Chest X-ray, PA view. Patient: 19 years old, sex M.
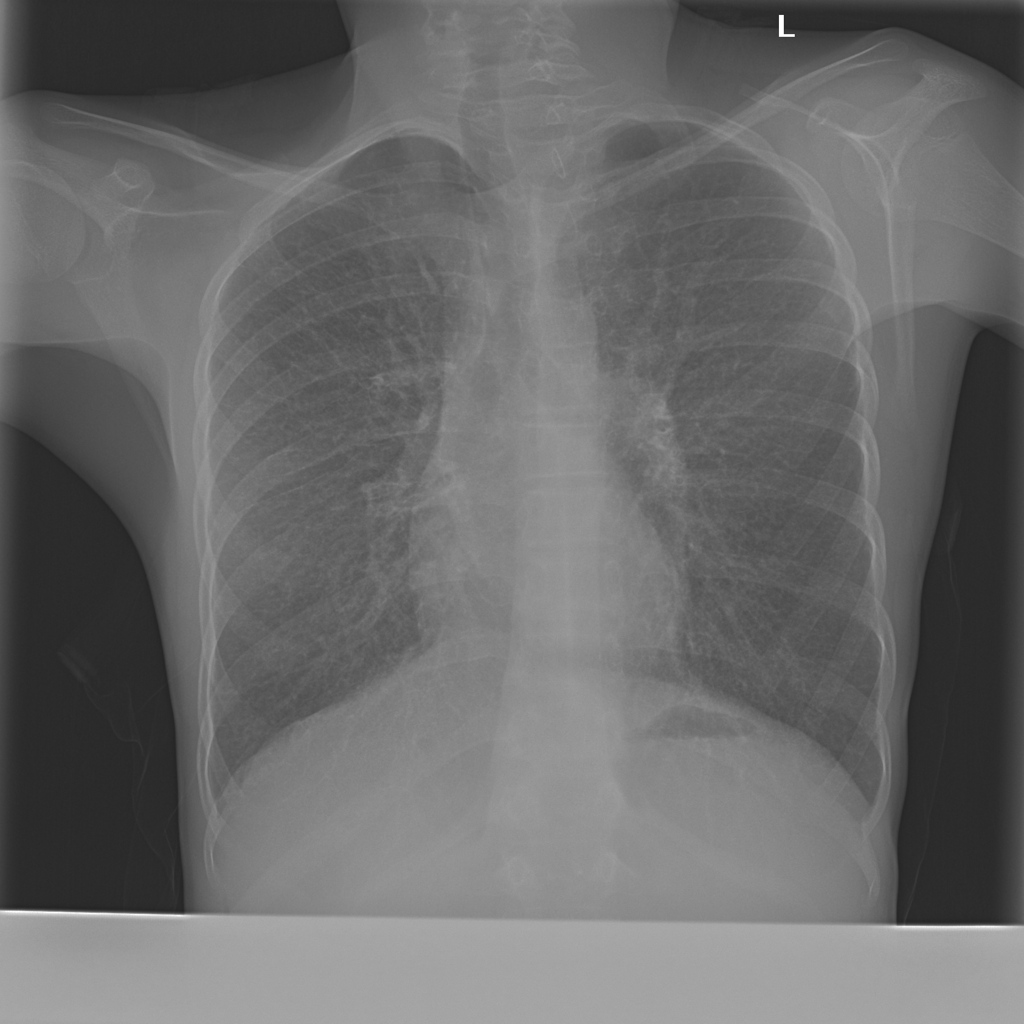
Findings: No Finding